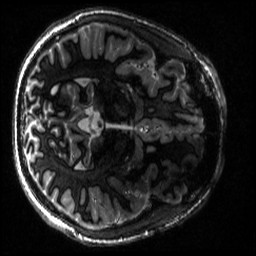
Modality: MP2RAGE
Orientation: axial
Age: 31
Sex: male
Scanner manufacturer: siemens
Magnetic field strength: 6.98 T
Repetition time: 6 s
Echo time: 0.00283 s